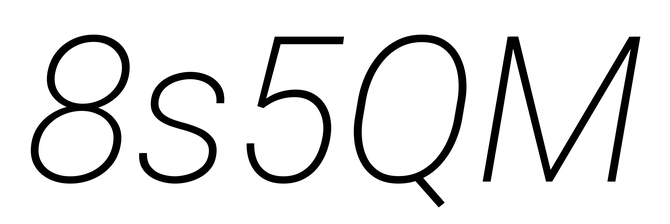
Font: Roboto-Italic_ExtraLight_Italic